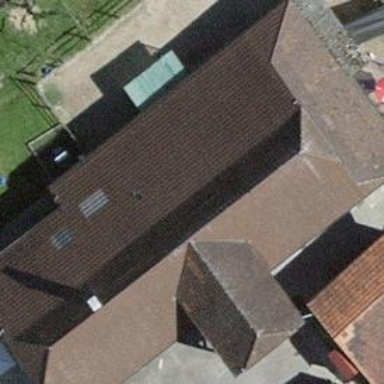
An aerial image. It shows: Farm building.